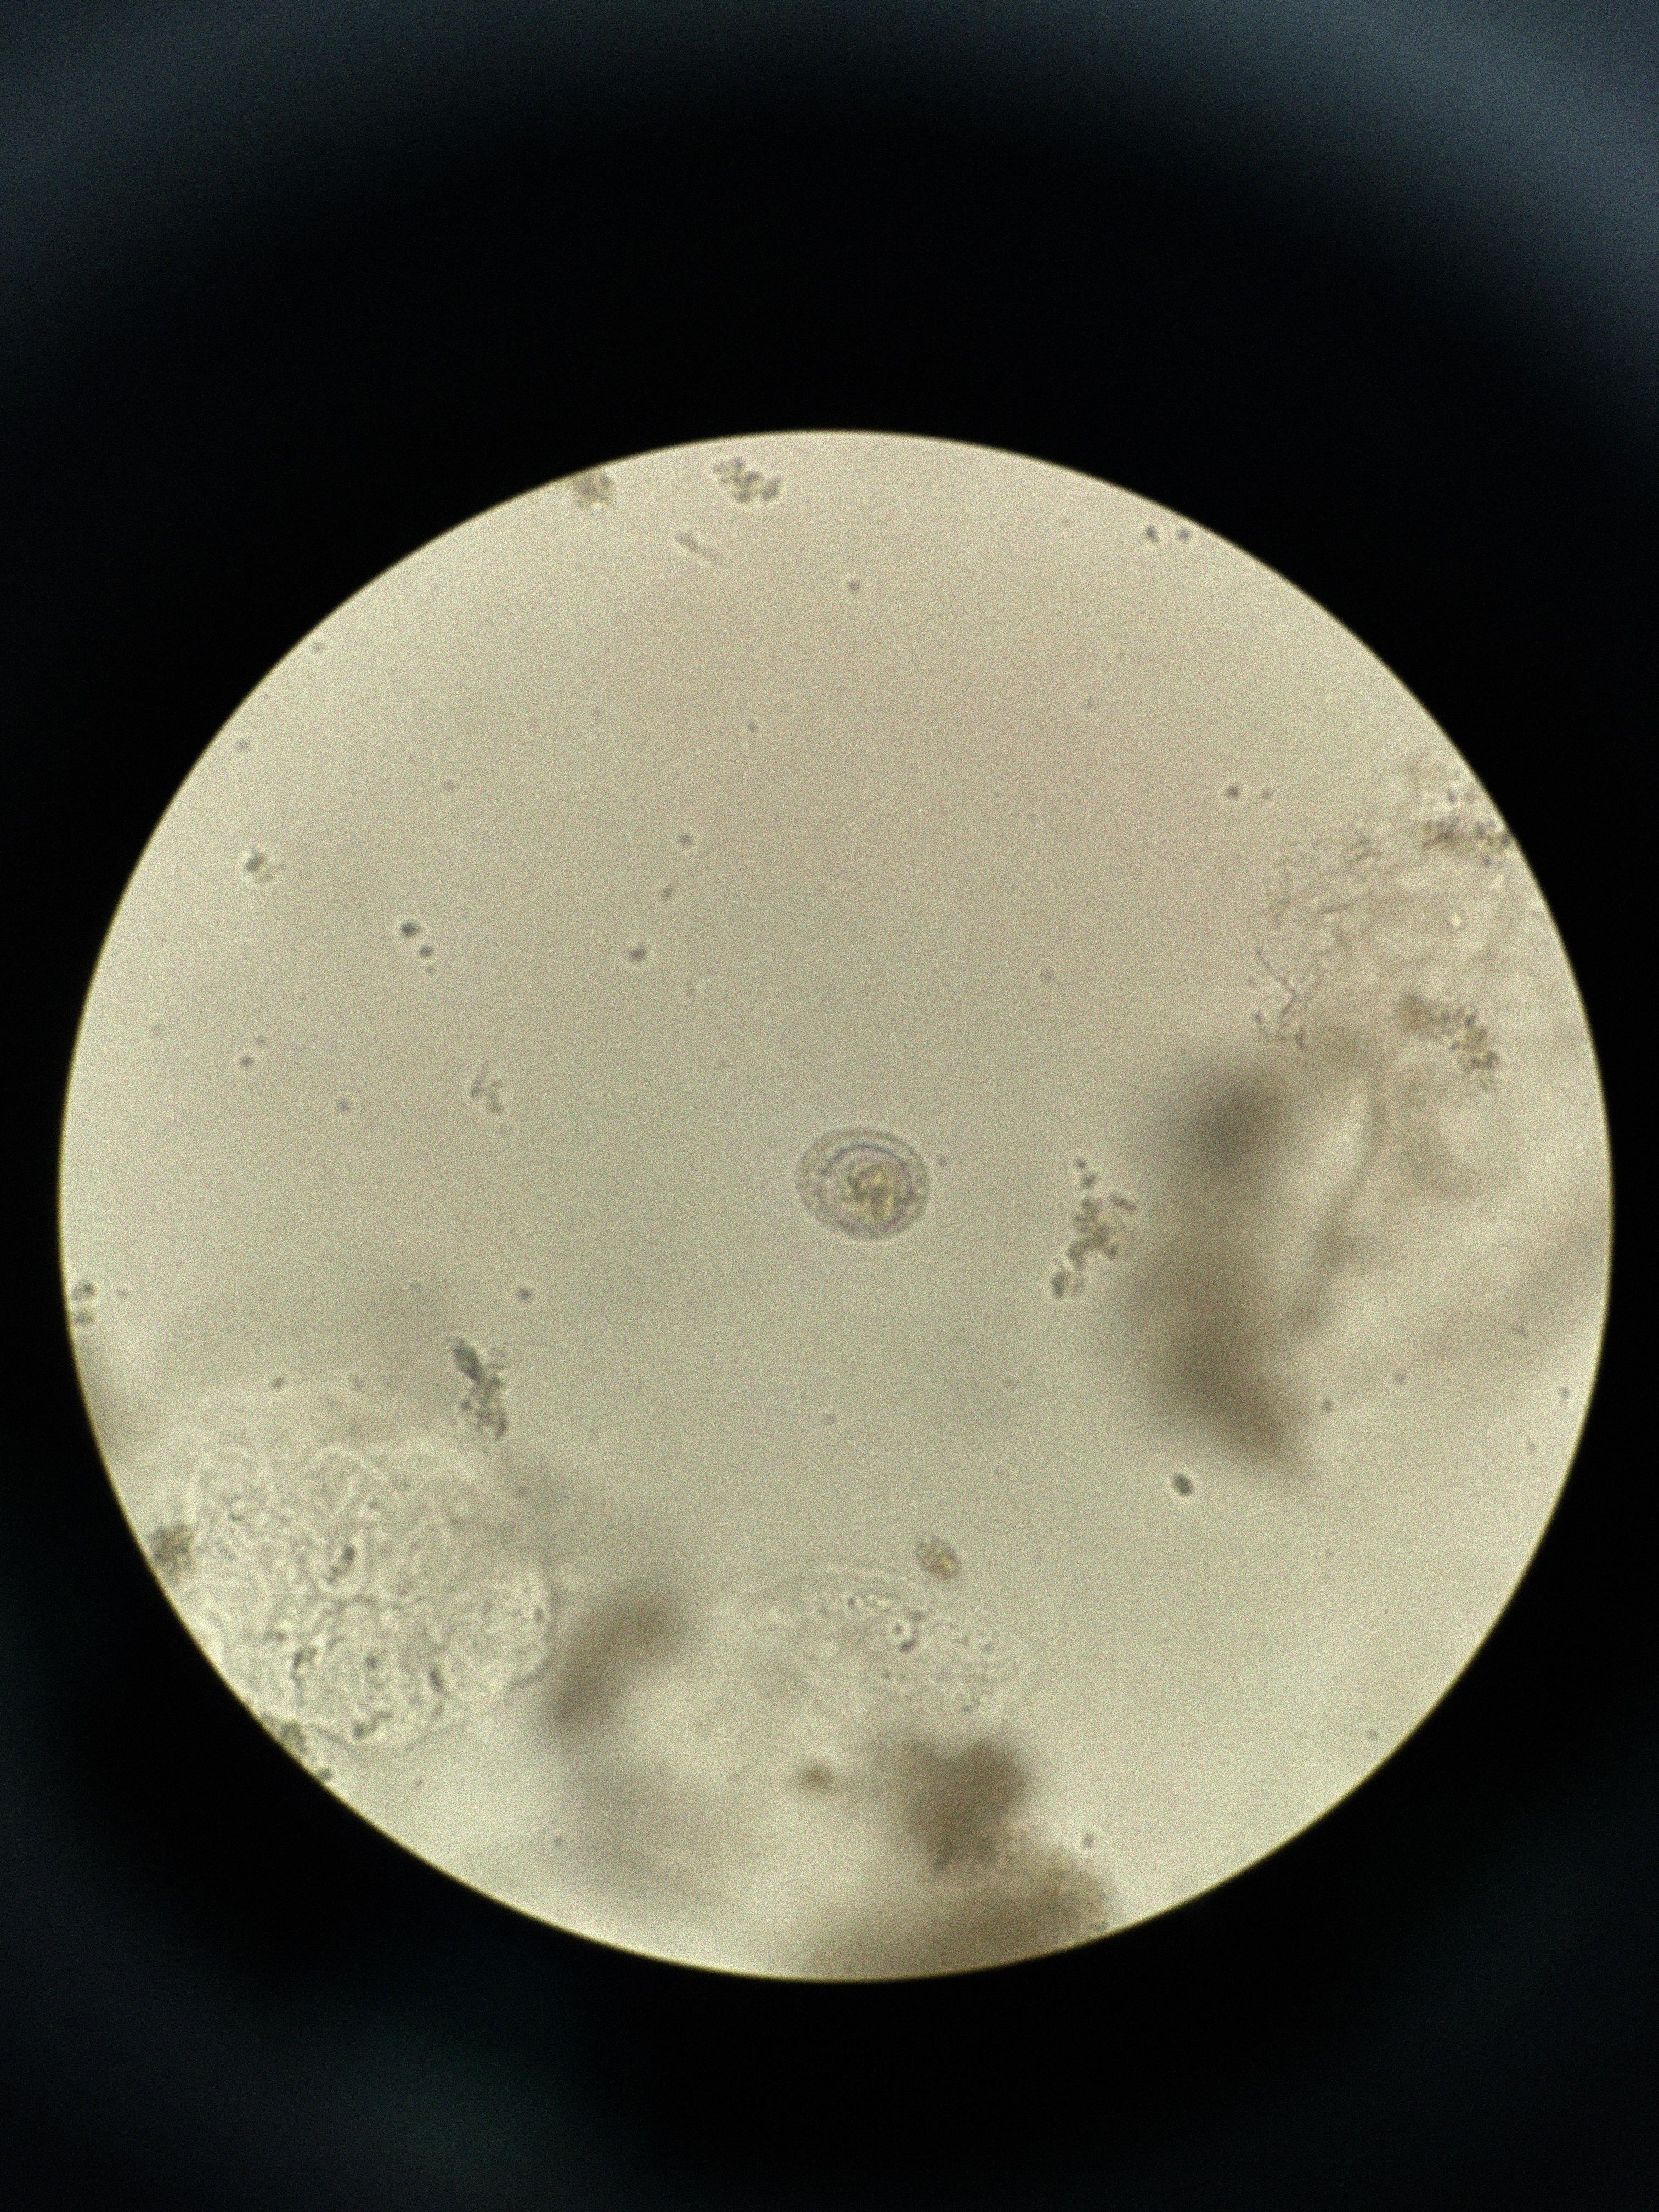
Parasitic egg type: Hymenolepis nana